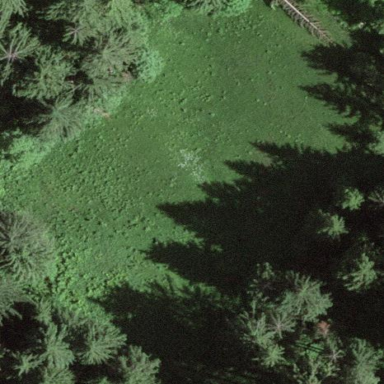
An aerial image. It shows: Open area covered with grass.